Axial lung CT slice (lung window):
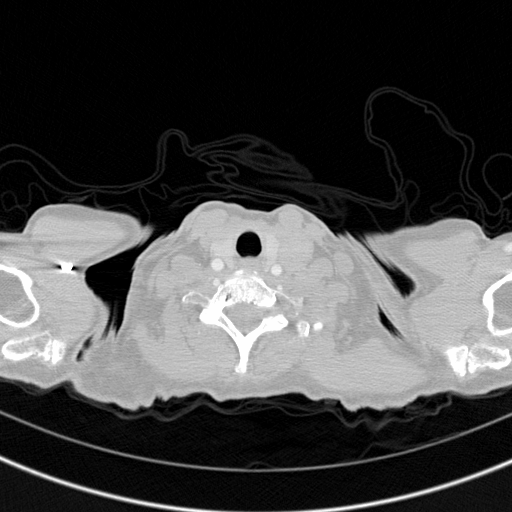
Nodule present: no